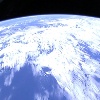
Label: cloud